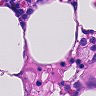
Metastatic tissue present: no